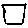
Label: square